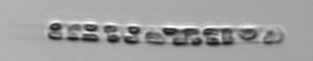
Label: Dactyliosolen_fragilissimus